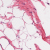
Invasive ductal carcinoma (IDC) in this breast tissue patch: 0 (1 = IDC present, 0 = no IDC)